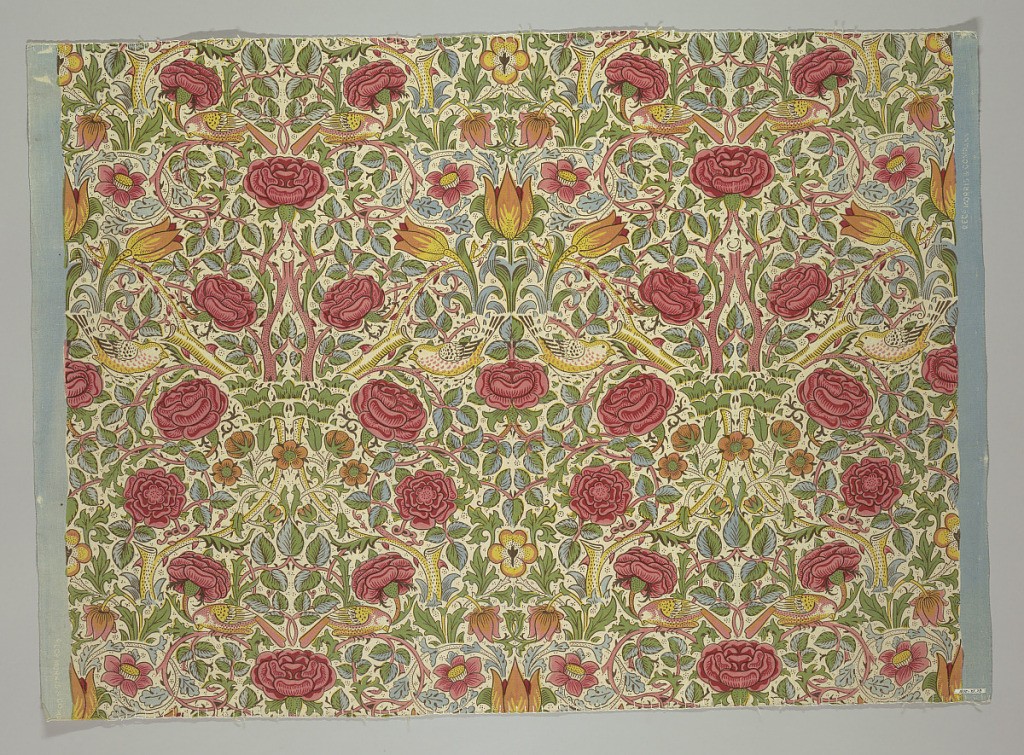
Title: Factory mark
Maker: Thomas Wardle, United Kingdom, 1831 – 1909
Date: ca. 1890
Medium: cotton Technique: printed on plain weave
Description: Printed in red on pink field with white reserves. Floral design in Pre-Raphaelite style.